This time-frequency spectrogram was computed from a rotor test-rig vibration snapshot; brighter regions carry more energy. Determine the machine's mechanical condition. Answer with exactly one of: normal, misalignment, unbalance, looseness.
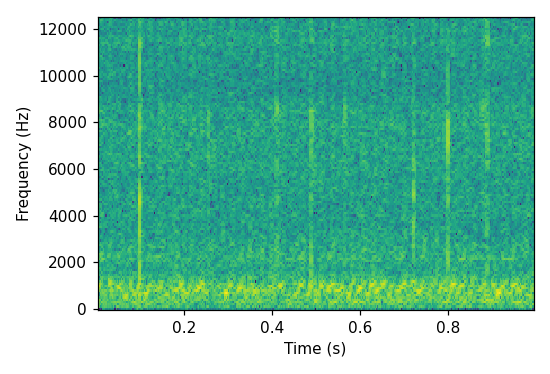
Answer: unbalance